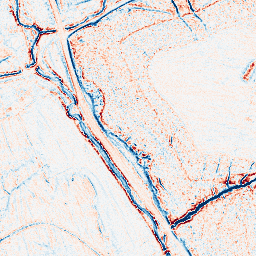
Category: edge_preserving
Decomposition family: anisotropic_diffusion
Decomposition parameters: iterations: 20
kappa: 30
gamma: 0.05
Upsampling method: quadratic
Upsampling parameters: scale: 8
Upsampling scale: 8